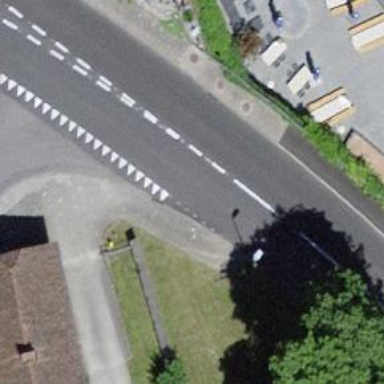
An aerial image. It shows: Zebra crossing on the road.